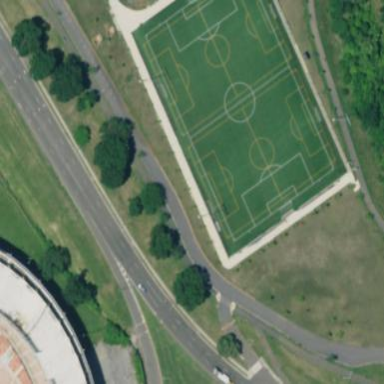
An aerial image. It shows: Soccer pitch for outdoor sports and leisure activities.